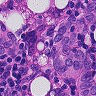
Metastatic tissue present: yes